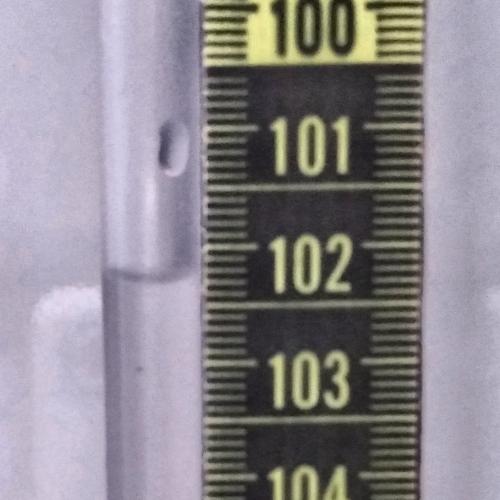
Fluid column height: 102.8 cm